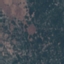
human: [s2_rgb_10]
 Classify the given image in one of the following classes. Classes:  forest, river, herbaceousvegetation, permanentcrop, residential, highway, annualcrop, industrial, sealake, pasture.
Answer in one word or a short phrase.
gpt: HerbaceousVegetation